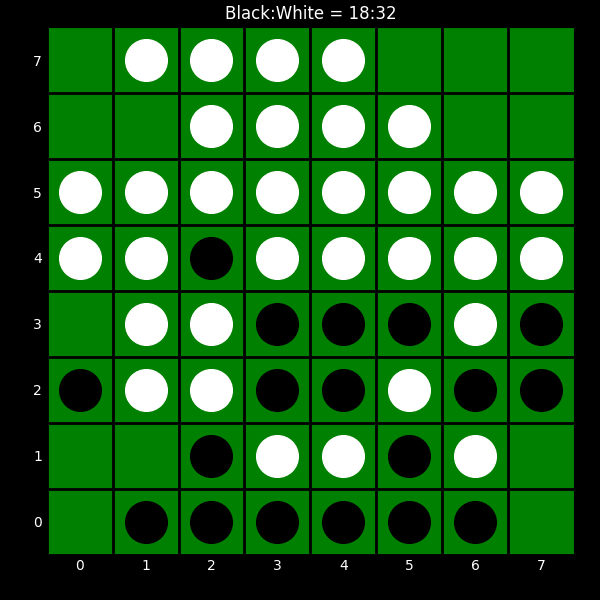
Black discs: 18
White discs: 32